Here is a 2-D grayscale rendering of raw bearing vibration samples (signal-to-image). What is the most likely bearing condition (normal, inner_race, outer_race, ball)?
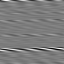
Answer: outer_race